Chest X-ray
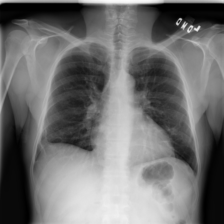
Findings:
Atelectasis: negative
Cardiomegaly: negative
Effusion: negative
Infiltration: negative
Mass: negative
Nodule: negative
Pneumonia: negative
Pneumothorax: negative
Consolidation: negative
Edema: negative
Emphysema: negative
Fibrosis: negative
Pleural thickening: negative
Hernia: negative